Field crop: maize
Growth stage: 2
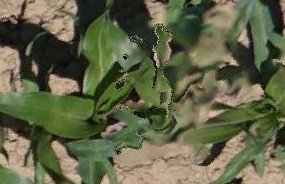
Species: maize